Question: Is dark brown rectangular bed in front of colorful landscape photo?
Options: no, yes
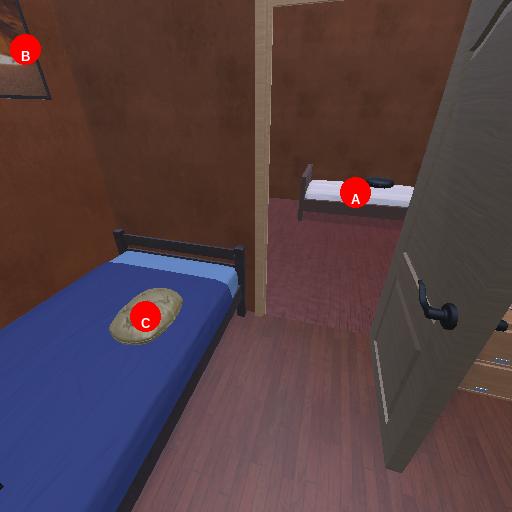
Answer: no